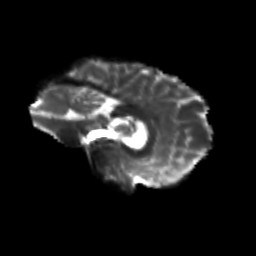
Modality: T2w
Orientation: sagittal
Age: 21
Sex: male
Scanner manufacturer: siemens
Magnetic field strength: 3 T
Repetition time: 3.5 s
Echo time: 0.113 s